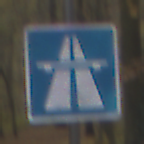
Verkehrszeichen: Autobahn
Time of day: MorningAfternoon
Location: Outdoor (Nature)
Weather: Overcast
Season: Autumn
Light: Natural